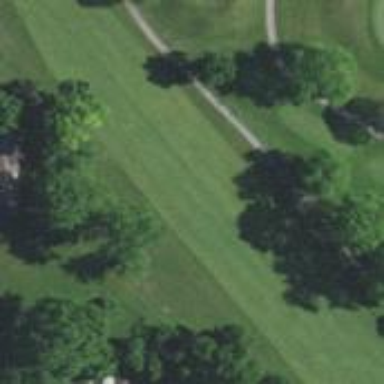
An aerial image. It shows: Golf fairway surrounded by grass.